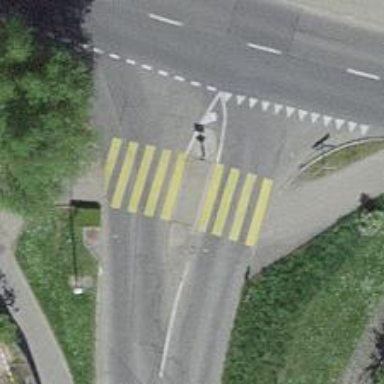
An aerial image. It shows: Marked road crossing with pedestrian island.